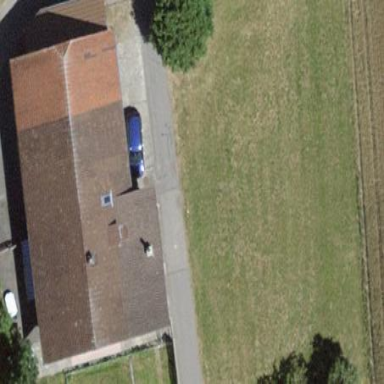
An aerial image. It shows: Farm building.